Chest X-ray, PA view. Patient: 22 years old, sex M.
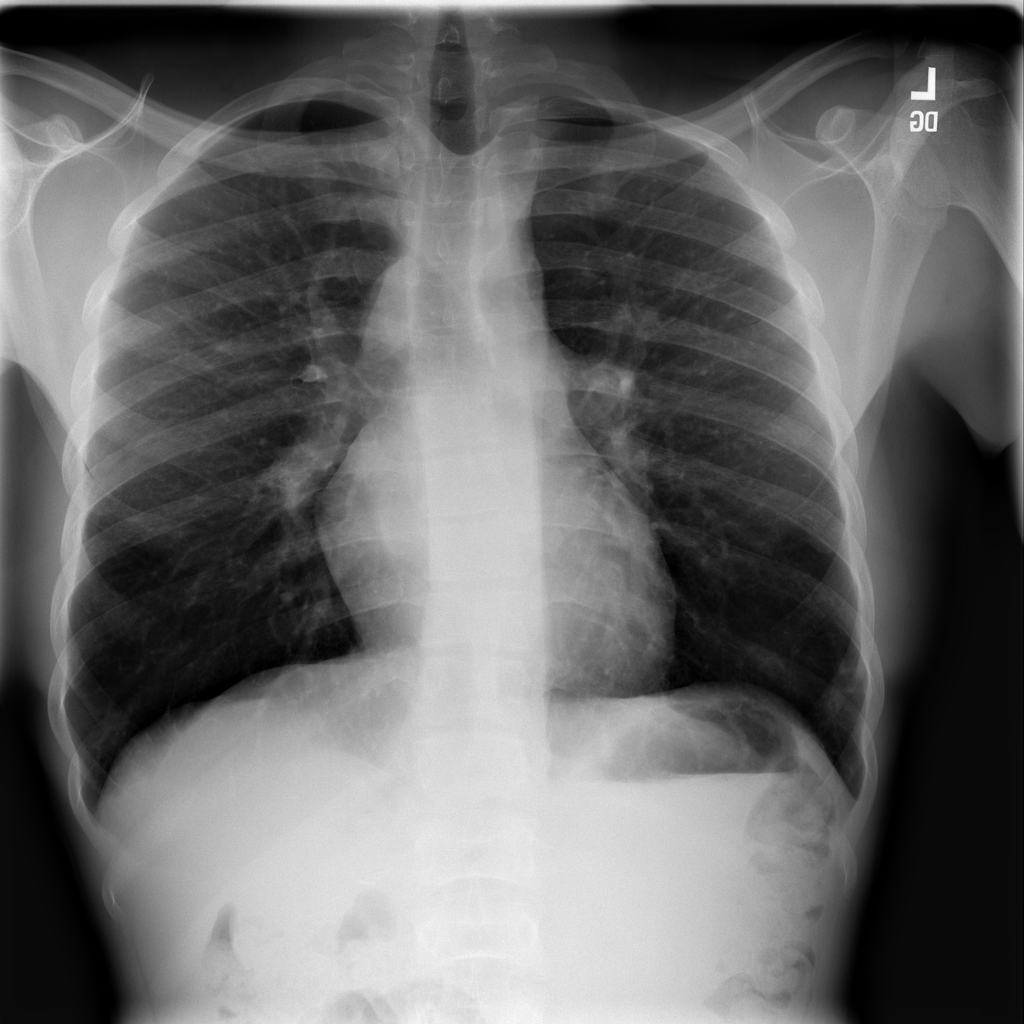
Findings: No Finding